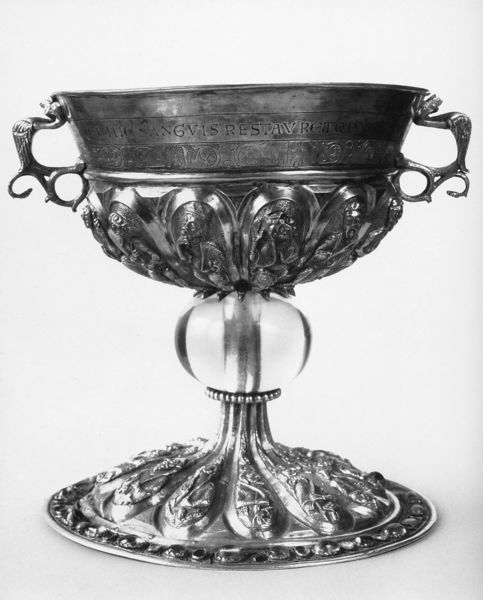
Titel: Kelch aus St. Peter in Salzburg
Institution: Wien, Kunsthistorisches Museum
Schlagwörter: fuß, mann, glas, ornament, schale, silber, kelch, henkel, krug, klar, schrift, inschrift, ornamente, verzierung, metall, stil, foto, becher, gefäß, schwarz-weiß, kugel, griffe, kristall, durchsichtig, reichtum, pokal, verzierungen, getrieben, latein, gals, zieselierung